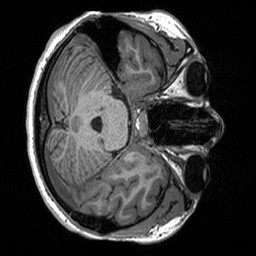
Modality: T1w
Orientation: axial
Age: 23
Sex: female
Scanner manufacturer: siemens
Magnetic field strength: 3 T
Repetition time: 2.3 s
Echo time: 0.00298 s